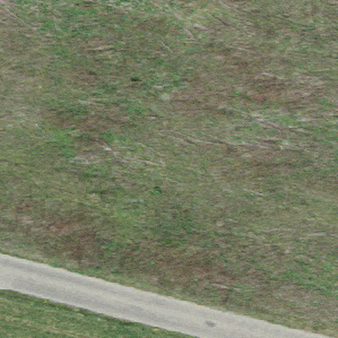
Label: other